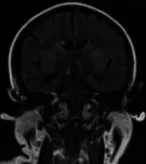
Postoperative day 16 and 30 MR images. A, b, c: The three images showed slightly symmetrical abnormal lesions at basal ganglia nucleus taken on postoperative day 16. Coronal FLAIR image.
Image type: radiology (mri)